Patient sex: F
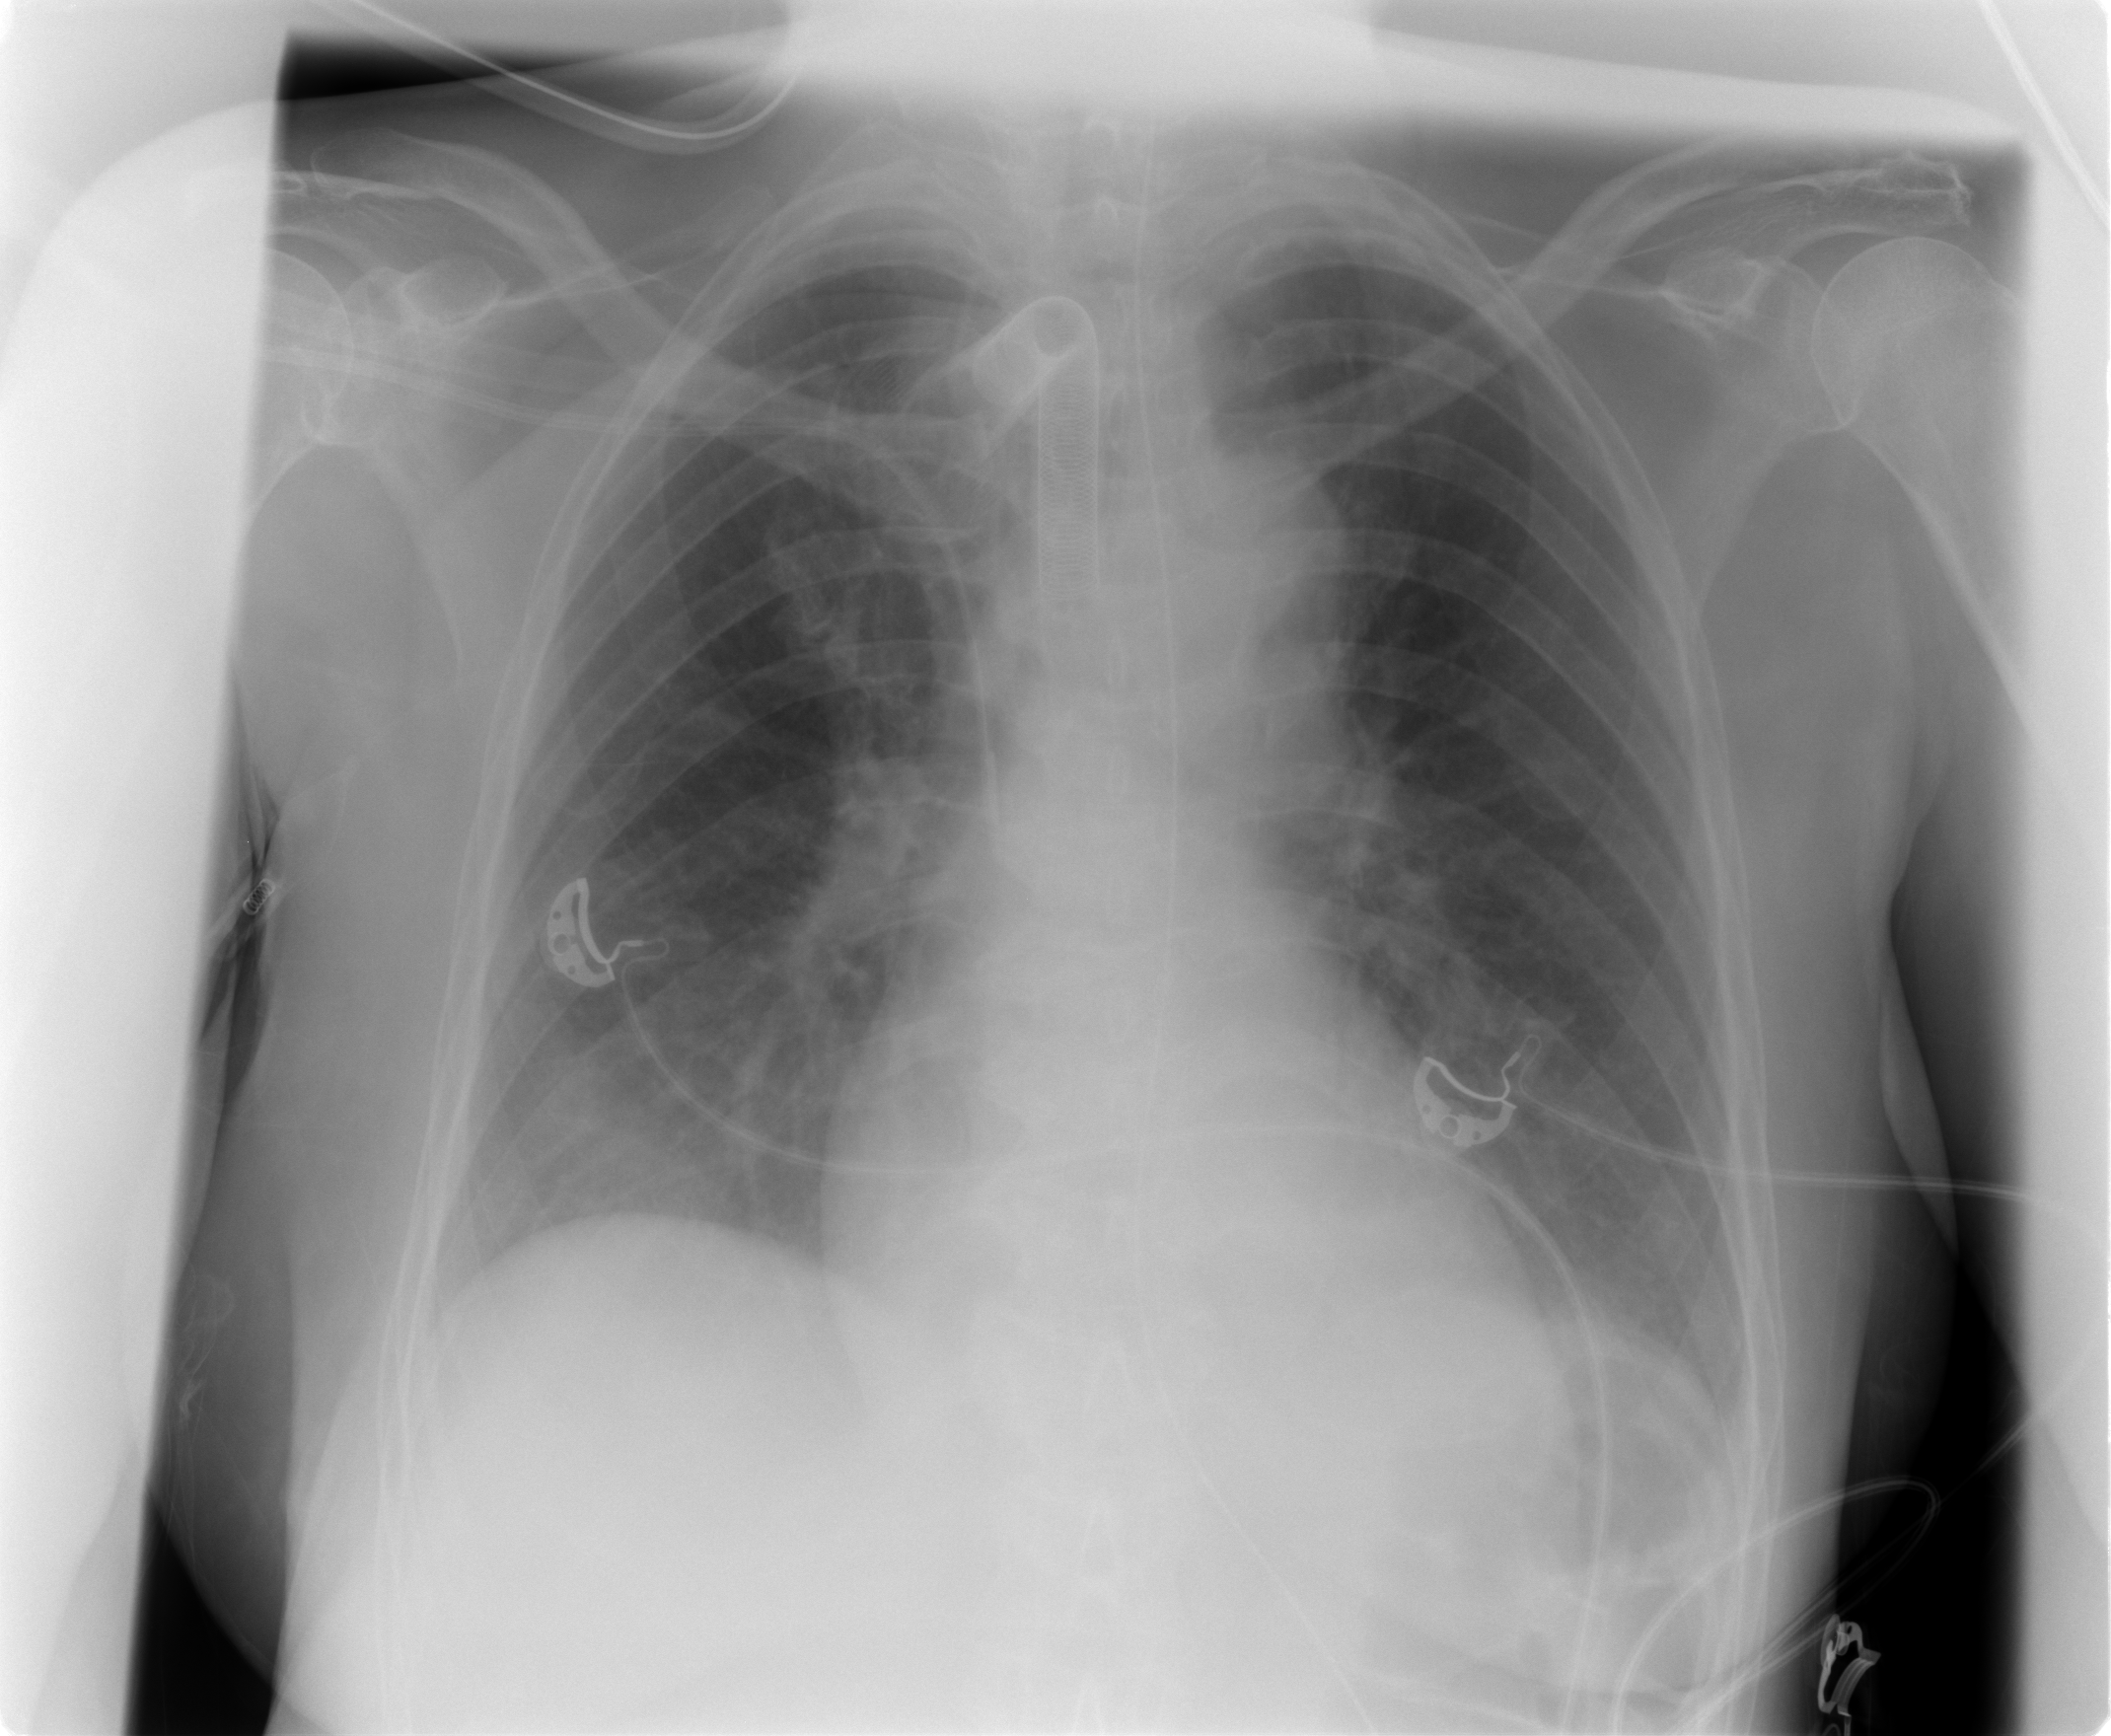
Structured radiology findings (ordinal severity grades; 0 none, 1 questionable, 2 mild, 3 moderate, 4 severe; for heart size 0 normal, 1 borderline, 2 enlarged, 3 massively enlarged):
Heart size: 0
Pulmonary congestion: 1
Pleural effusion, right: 1
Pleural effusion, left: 1
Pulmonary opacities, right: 0
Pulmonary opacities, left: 0
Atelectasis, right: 2
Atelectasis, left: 1